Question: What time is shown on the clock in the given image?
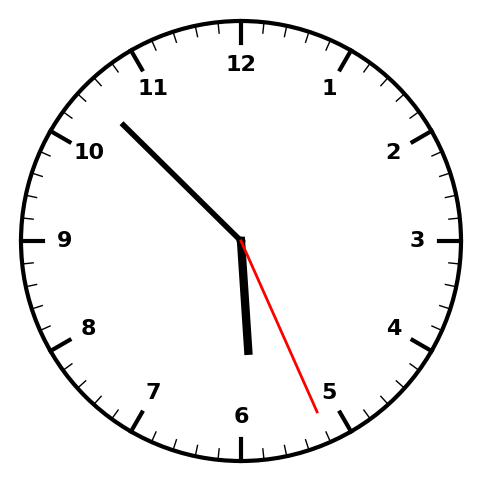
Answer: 05:52:26